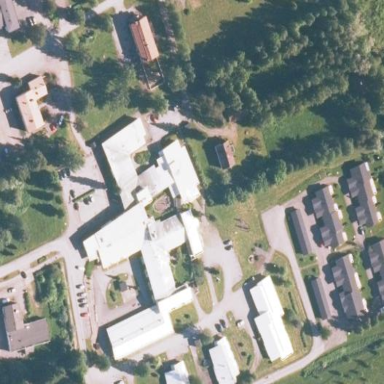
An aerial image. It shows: Public building.